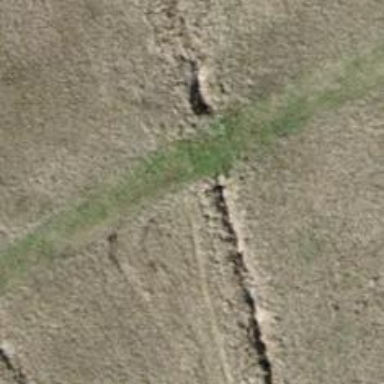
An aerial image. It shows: Culvert tunnel under ditch.